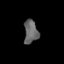
Tissue: skin
Cell type: Epithelial cells
Senescence score: 0.2264
Nuclear area (px): 321
Mean DAPI intensity: 101.227